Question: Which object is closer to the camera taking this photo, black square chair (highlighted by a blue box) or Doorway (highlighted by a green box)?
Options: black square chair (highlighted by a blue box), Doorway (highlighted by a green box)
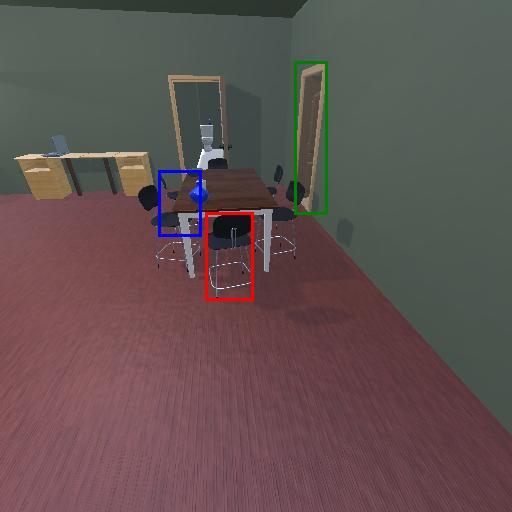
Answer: black square chair (highlighted by a blue box)